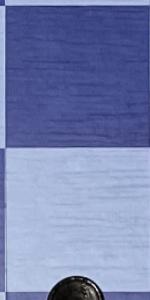
Label: Empty